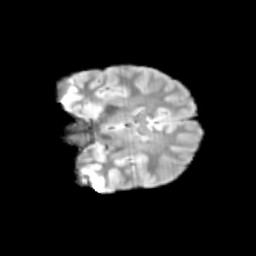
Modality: T2w
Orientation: coronal
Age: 12
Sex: male
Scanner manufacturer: siemens
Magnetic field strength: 3 T
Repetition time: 3.8 s
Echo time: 0.07 s